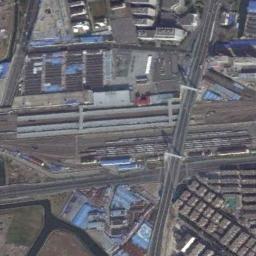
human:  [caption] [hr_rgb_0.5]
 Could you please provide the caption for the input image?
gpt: The railway station is next to some buildings and grass .

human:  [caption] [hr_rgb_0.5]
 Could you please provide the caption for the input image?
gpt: Many buildings are beside the railway station .

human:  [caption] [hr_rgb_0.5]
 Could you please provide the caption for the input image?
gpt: The railway station has lots of railways, Some makeshift houses and trains and an overpass is over the railways .

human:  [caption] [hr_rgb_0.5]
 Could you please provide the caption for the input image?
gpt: A well-equipped railway station in a crowded city .

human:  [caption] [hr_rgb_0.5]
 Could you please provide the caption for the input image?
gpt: There are some buildings beside the railway station .